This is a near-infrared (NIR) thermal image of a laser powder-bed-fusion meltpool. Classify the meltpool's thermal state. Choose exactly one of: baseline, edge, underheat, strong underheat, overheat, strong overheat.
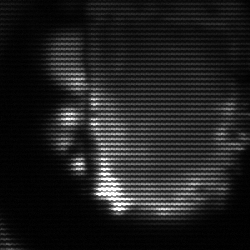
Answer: baseline